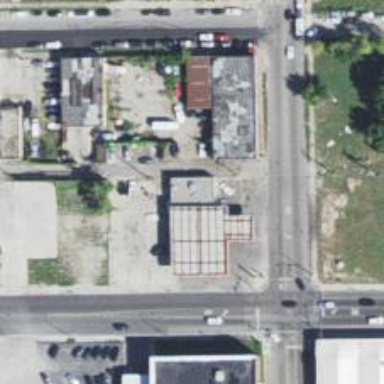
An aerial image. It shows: Convenience shop.